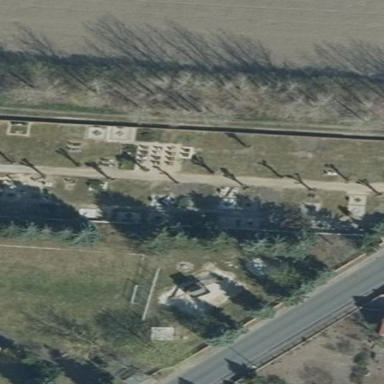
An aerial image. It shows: Cemetery.